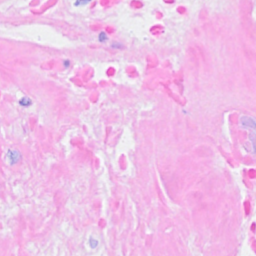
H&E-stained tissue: Breast